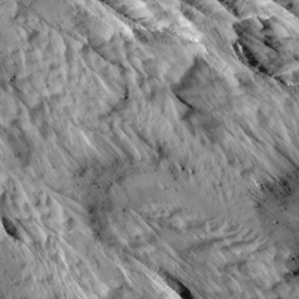
Label: non_frost